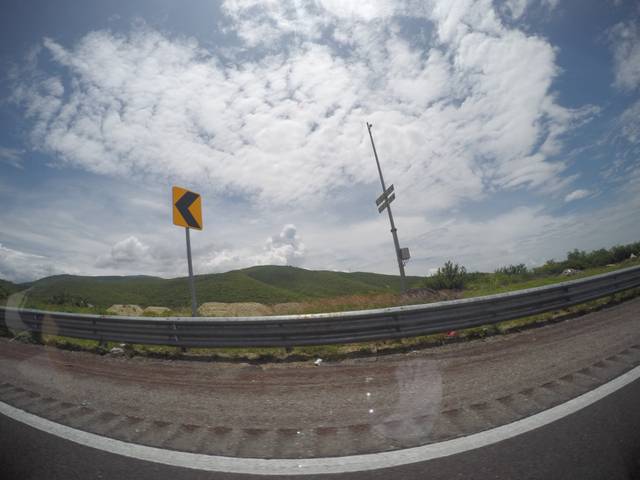
Region: Mexico
Coordinates: 17.615, -99.521